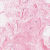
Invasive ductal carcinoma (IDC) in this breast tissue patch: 0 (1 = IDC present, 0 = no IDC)